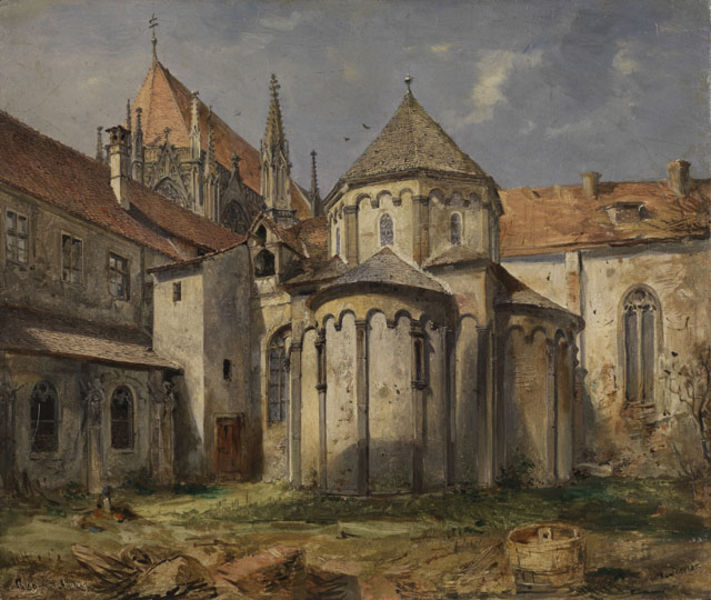
Titel: Die Allerheiligenkapelle in Regensburg
Künstler: Michael Neher
Standort: Karlsruhe
Institution: Staatliche Kunsthalle Karlsruhe
Schlagwörter: arches, architecture, blue, church, court, oil, ornate, white, window, black, dark, gray, green, grey, old, painting, windows, yellow, brown, wood, cloud, clouds, sky, tree, building, house, orange, roof, roofs, grass, trim, castle, birds, french, cross, glass, door, victorian, day, basket, design, dome, doors, cathedral, art, gothic, chimney, chimneys, spire, steeple, stones, well, turret, mud, kirche, barrel, rose windows, dormer, spires, bucket, yard, finials, pail, gre, cobble, vaults, steeples, skies, panes, could, md, cathedrals, ceilings, yards, geco roman, stone walls